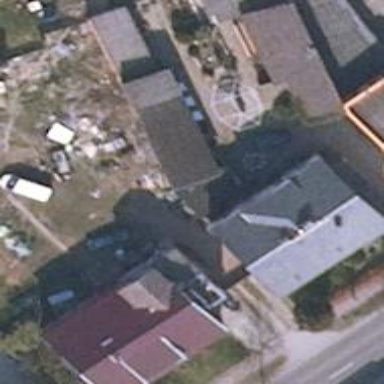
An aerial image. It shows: Detached building.